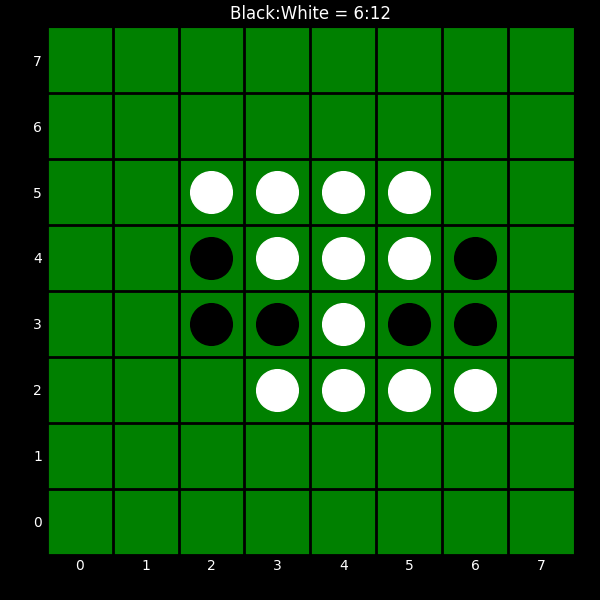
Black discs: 6
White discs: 12